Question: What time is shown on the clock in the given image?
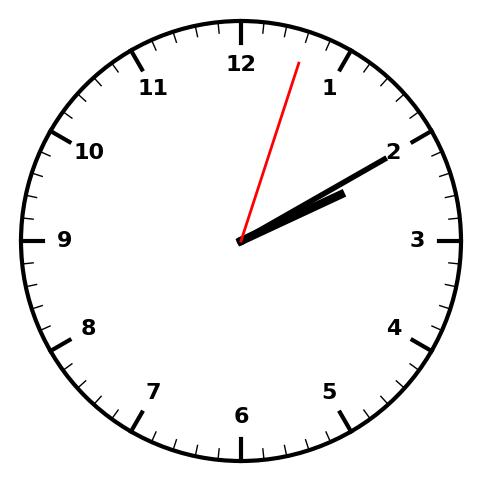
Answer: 02:10:03